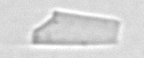
Label: detritus_transparent